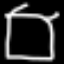
Label: square